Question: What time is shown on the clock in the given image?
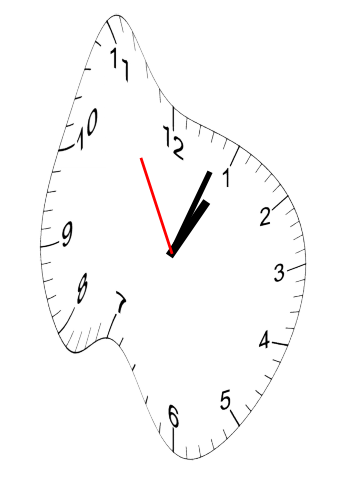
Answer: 01:03:55